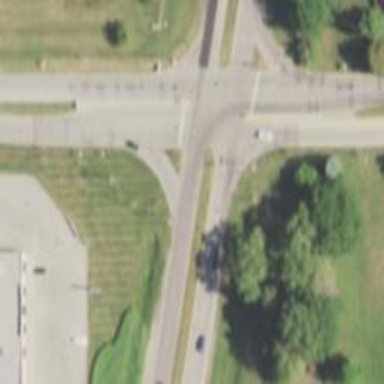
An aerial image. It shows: Road with stop sign.